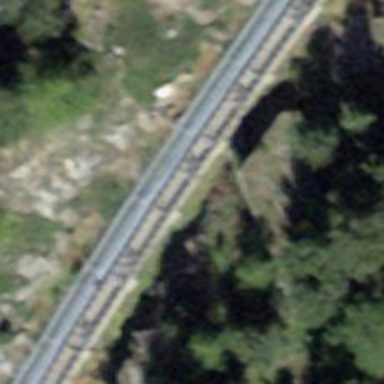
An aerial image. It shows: Single-track railway for funicular.